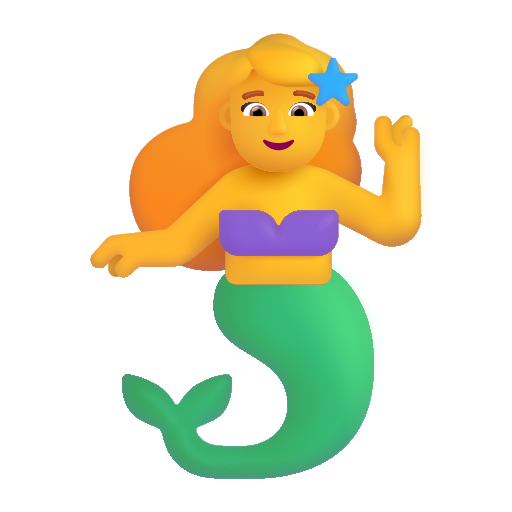
woman merpeople color default